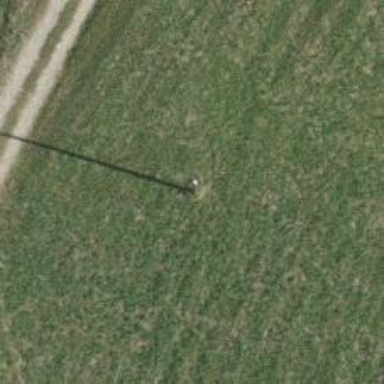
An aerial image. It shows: Utility pole as the man-made structure.